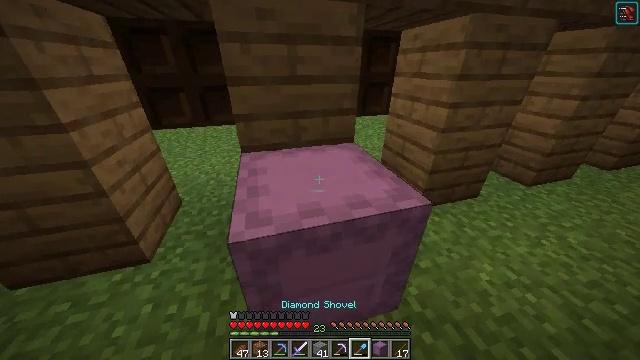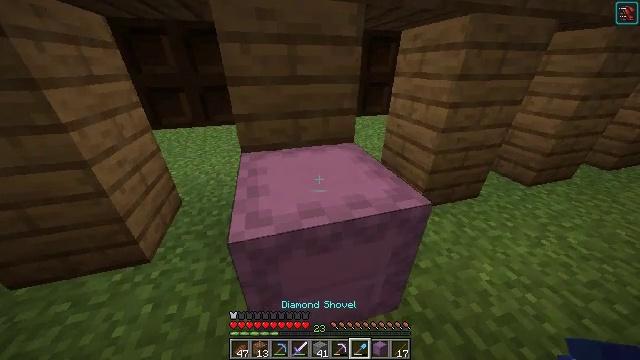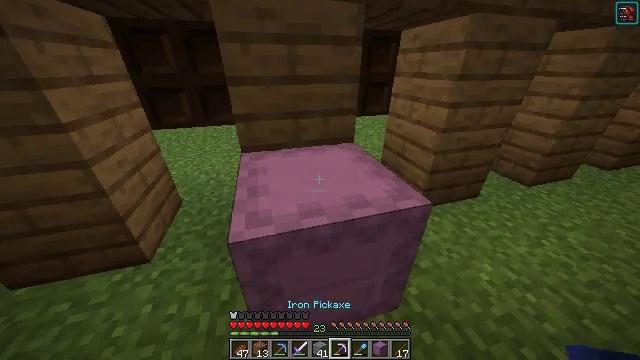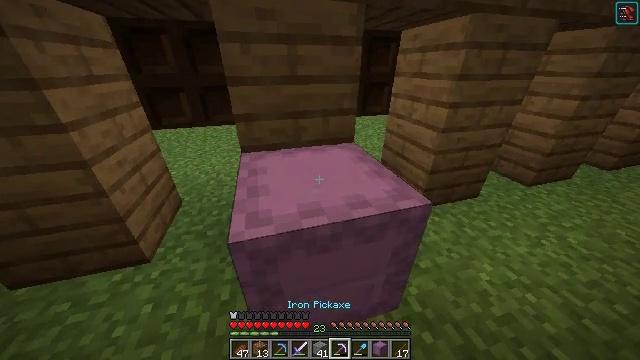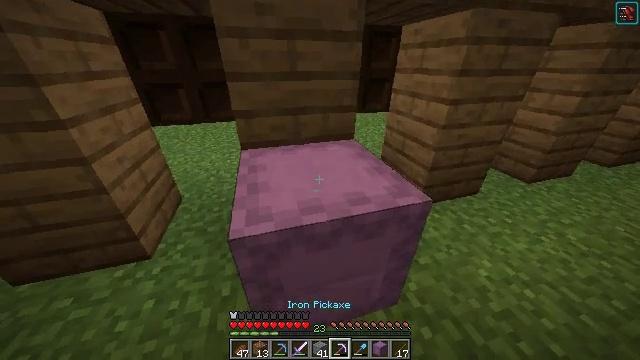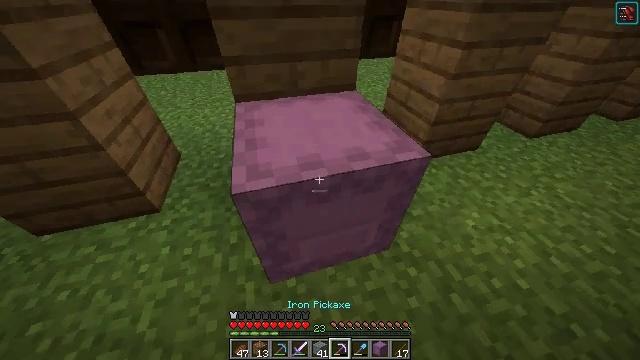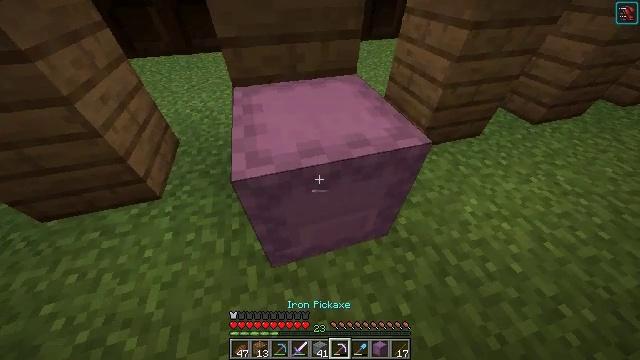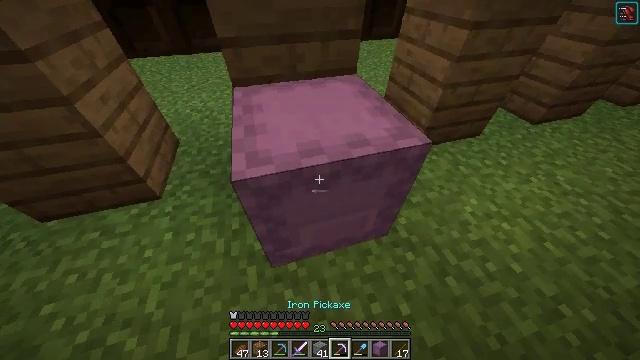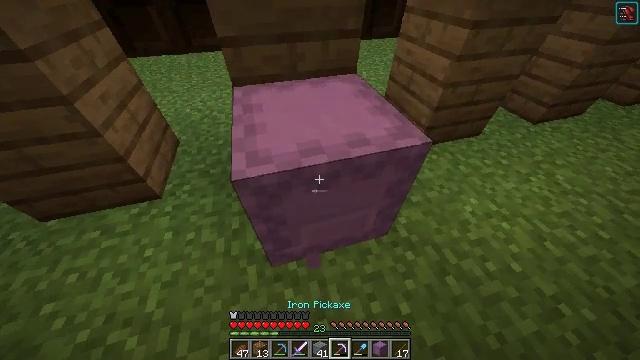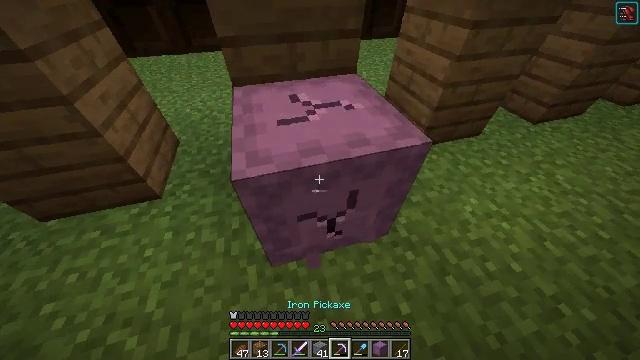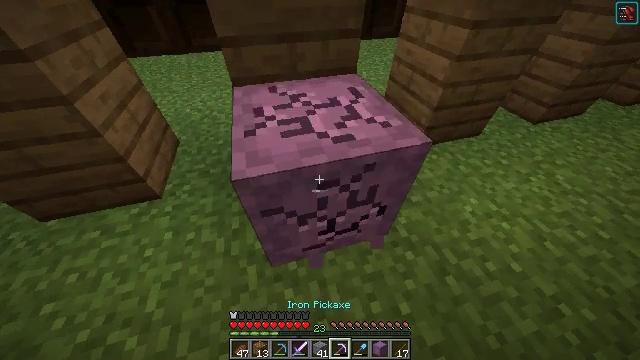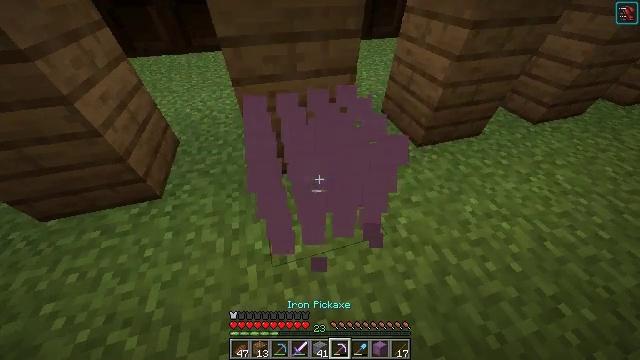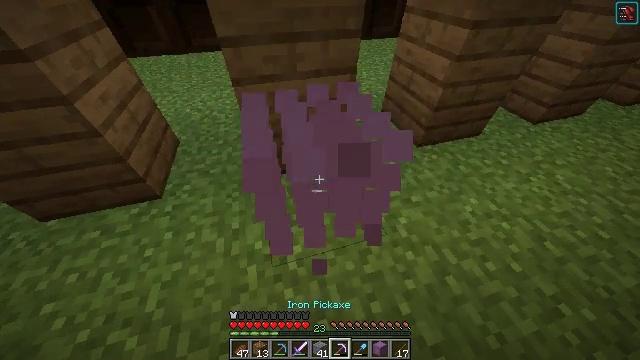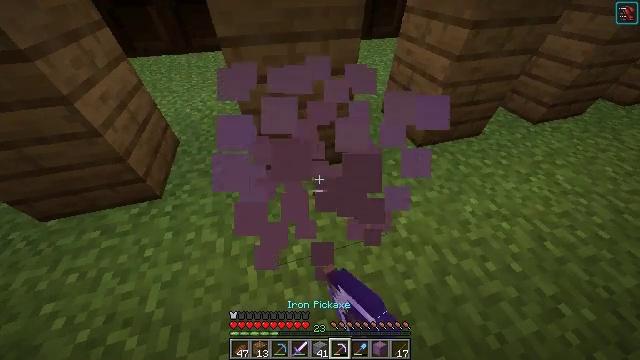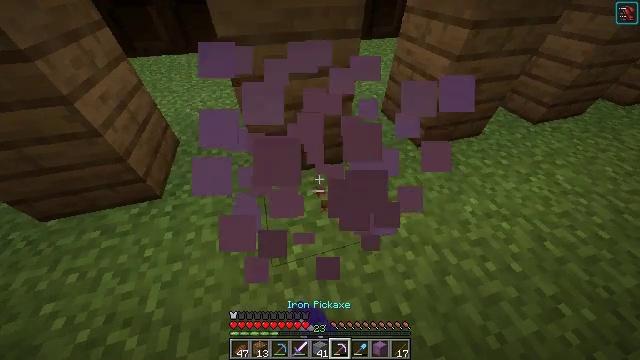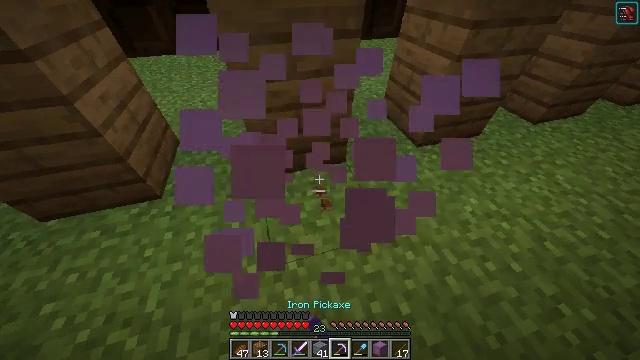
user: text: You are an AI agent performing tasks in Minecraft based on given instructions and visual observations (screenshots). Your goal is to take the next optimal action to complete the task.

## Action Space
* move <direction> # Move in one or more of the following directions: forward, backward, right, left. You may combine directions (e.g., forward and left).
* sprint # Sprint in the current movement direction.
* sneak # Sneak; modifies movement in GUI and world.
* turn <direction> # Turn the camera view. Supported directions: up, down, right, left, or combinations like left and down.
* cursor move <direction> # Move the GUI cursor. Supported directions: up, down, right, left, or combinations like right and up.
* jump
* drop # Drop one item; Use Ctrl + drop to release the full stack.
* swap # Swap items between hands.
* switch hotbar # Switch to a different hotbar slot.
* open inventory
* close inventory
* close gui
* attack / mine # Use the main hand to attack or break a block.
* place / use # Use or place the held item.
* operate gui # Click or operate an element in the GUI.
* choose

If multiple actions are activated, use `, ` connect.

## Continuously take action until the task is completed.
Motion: motion action
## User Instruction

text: Mine the shulker box.
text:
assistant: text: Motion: no_op
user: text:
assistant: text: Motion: no_op
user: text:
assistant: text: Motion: no_op
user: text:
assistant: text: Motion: no_op
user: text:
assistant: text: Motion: turn down
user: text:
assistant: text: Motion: turn down
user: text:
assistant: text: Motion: no_op
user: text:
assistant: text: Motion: attack / mine
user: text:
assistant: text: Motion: attack / mine
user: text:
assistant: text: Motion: attack / mine
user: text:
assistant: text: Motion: attack / mine
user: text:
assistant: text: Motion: attack / mine
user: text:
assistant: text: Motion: attack / mine
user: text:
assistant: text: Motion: attack / mine
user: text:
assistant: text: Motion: no_op
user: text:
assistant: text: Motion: no_op